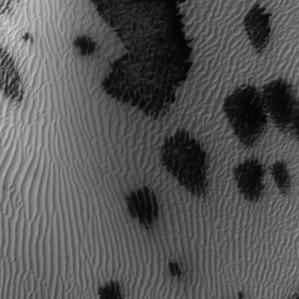
Label: frost